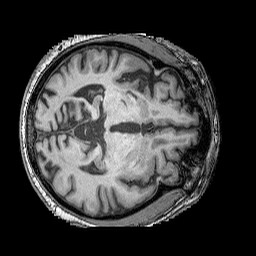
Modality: T1w
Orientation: axial
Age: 58
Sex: male
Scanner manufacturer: siemens
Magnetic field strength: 3 T
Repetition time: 2.25 s
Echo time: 0.00411 s